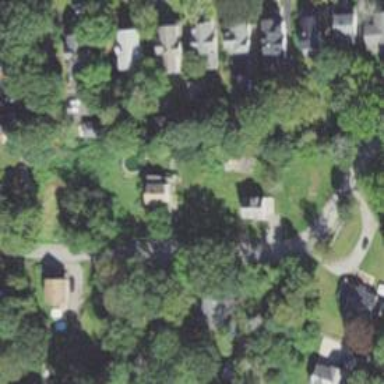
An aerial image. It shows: Residential driveway.